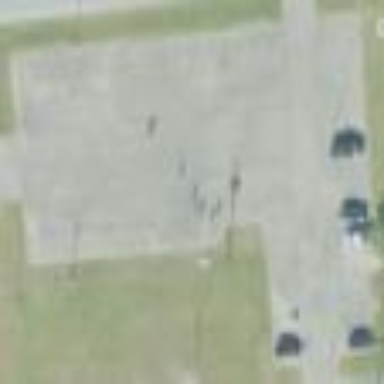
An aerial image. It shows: Parking area.